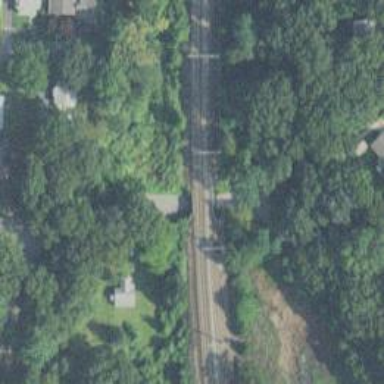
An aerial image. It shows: Bridge over railway with electrified contact lines.